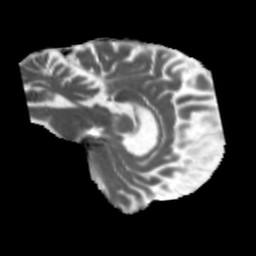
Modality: MD
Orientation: sagittal
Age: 60
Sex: male
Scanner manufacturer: siemens
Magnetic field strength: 3 T
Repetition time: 5.47 s
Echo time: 0.0854 s